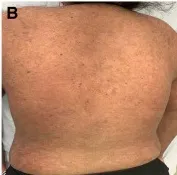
Back.
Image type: medical_photograph (skin_photograph)